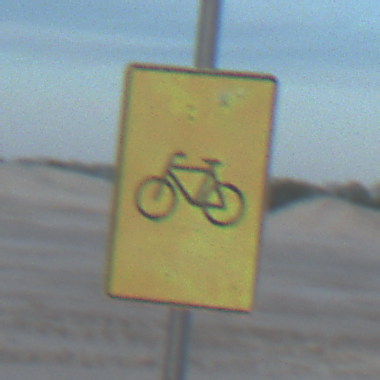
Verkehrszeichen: RadverkehrOhnePfeilsymbol
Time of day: SunriseSunset
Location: Outdoor (Beach)
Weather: PartlyCloudy
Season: NotSpecified
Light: Natural